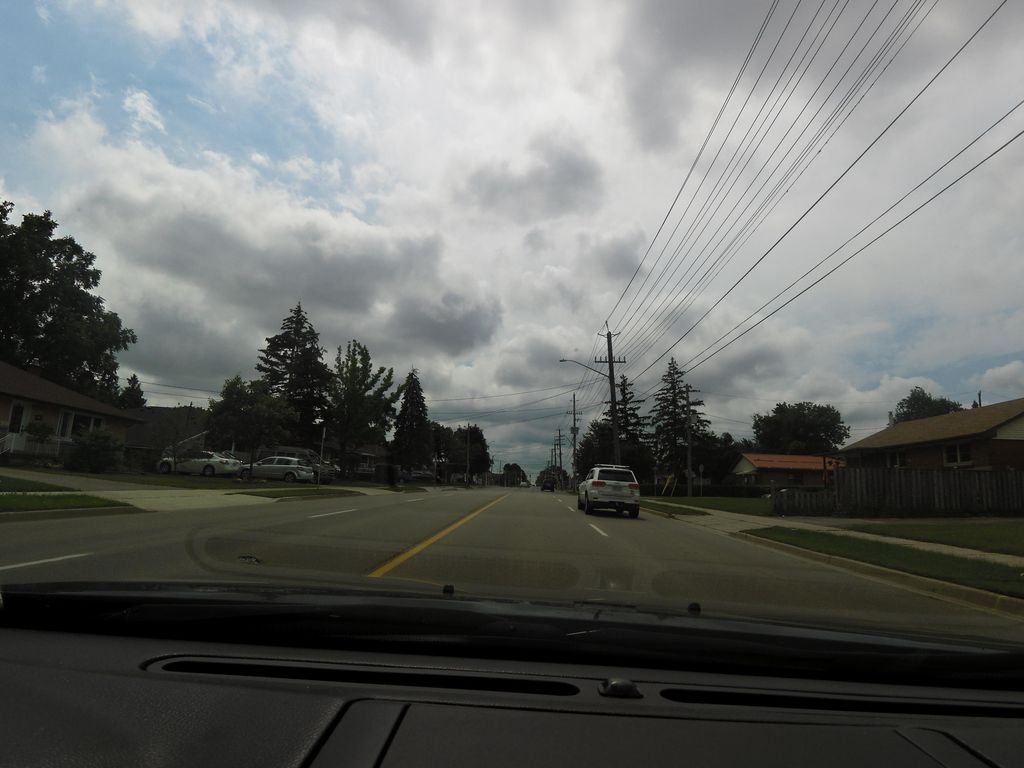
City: hamilton